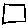
Label: square